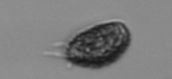
Label: Pseudochattonella_farcimen